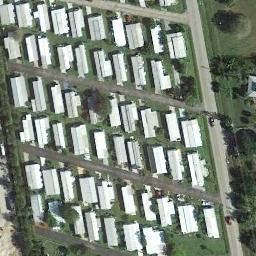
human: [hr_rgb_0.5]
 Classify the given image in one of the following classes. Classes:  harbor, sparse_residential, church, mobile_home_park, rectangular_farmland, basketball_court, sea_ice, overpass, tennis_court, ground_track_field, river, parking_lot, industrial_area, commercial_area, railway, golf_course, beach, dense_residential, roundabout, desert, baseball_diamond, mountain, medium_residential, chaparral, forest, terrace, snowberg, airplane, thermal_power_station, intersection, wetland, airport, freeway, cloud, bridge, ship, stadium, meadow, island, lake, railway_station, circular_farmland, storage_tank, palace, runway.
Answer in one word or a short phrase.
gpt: mobile_home_park